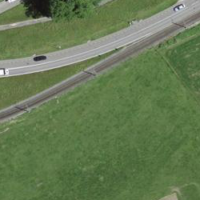
EUNIS habitat code: 25
Species observed at this site:
Pilosella officinarum